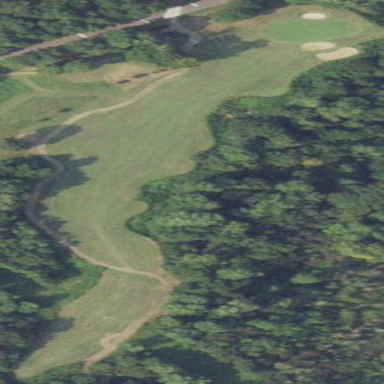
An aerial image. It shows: Rough area on grassy golf course.